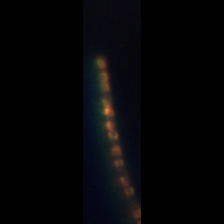
Taxon: Chaetoceros
Group: Diatoms